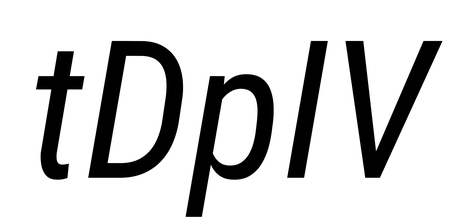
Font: Roboto-Italic_Condensed_Italic